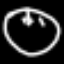
Label: clock